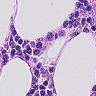
Metastatic tissue present: no